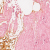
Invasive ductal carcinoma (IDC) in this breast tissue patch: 0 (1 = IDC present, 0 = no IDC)